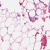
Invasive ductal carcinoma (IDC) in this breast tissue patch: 0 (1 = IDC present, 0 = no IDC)